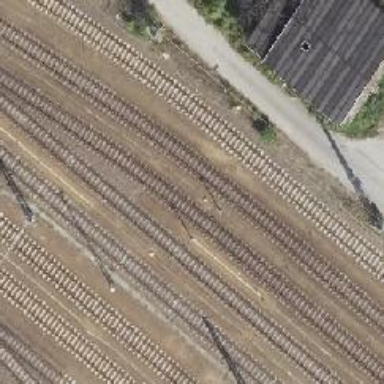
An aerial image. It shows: Railway signal.